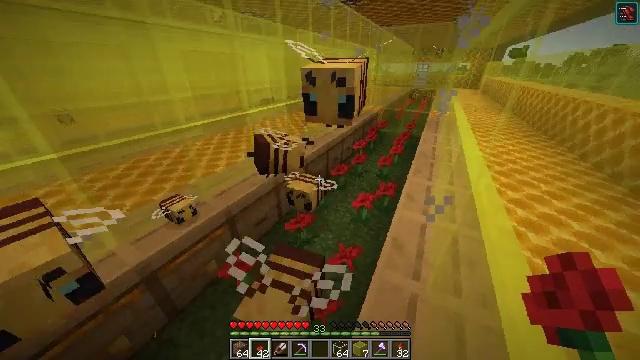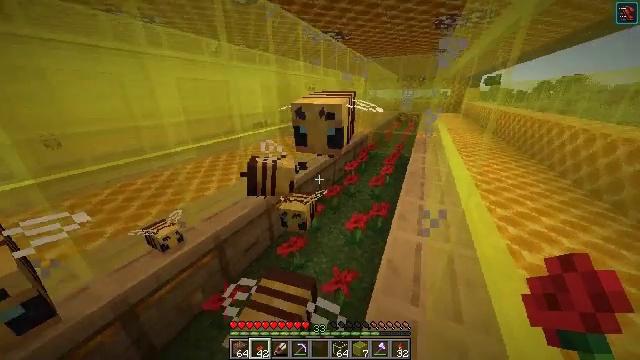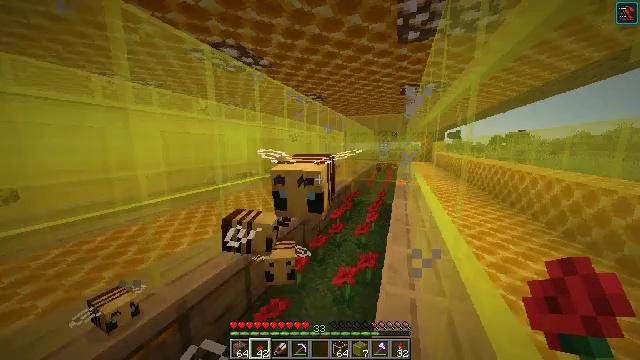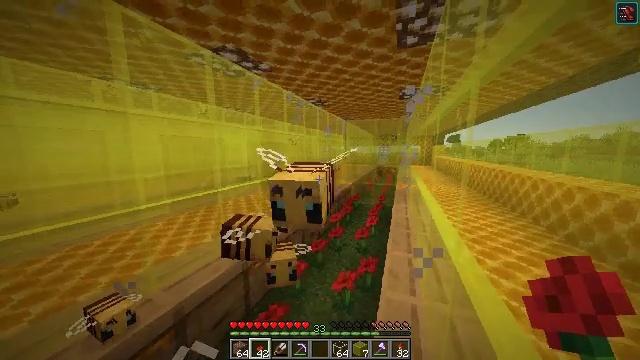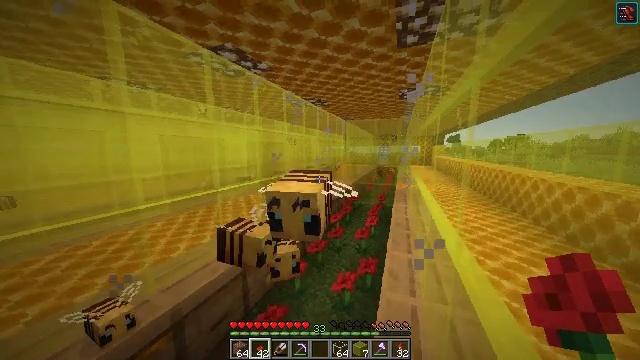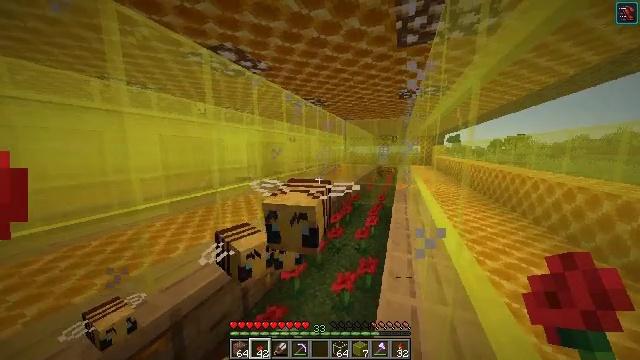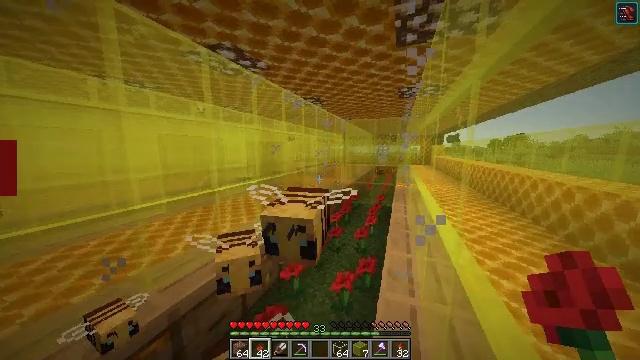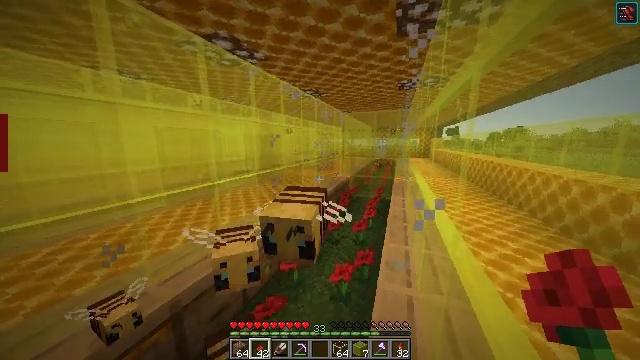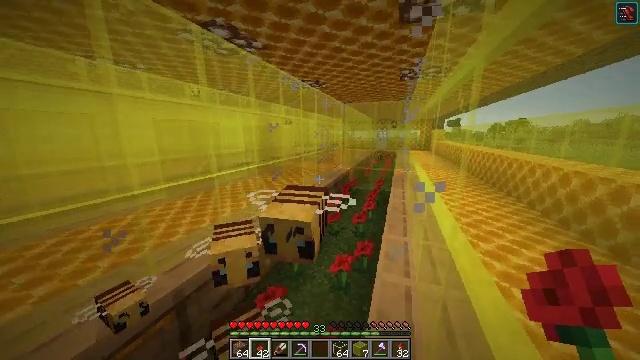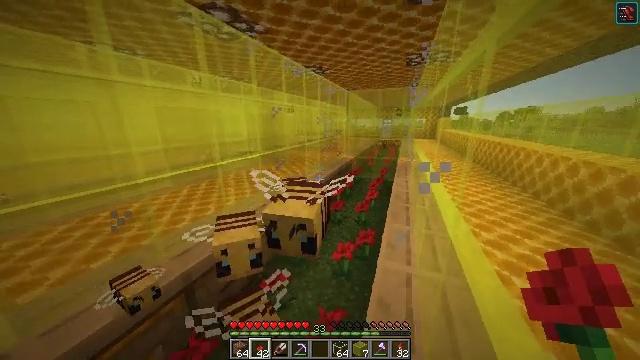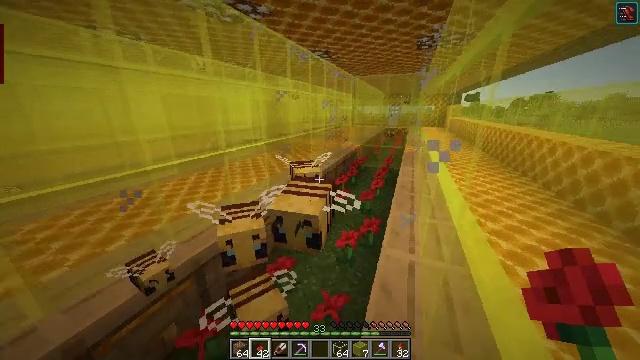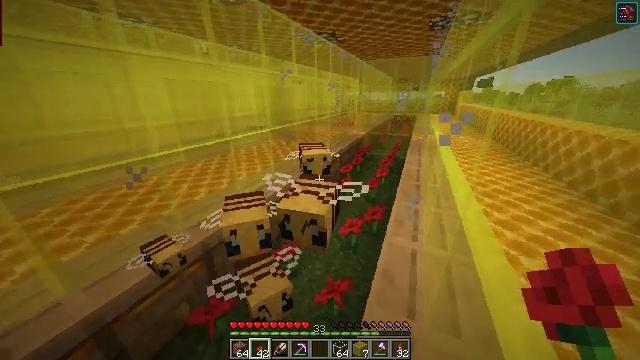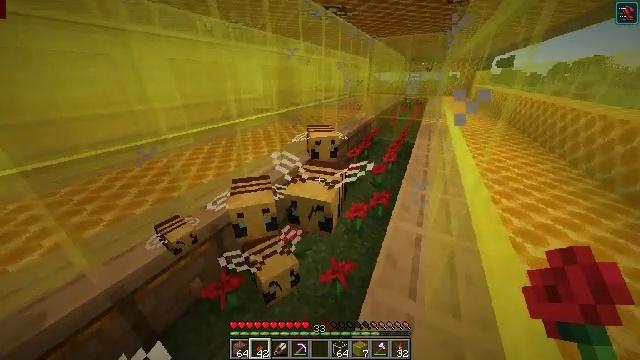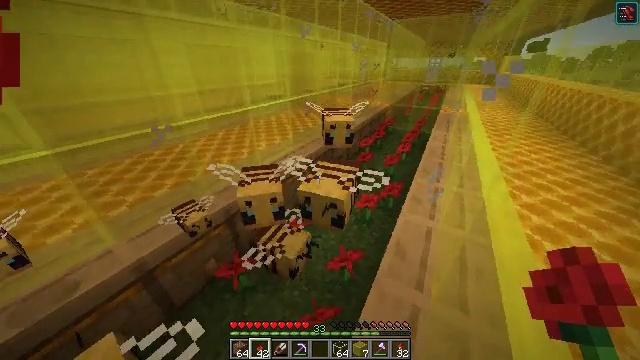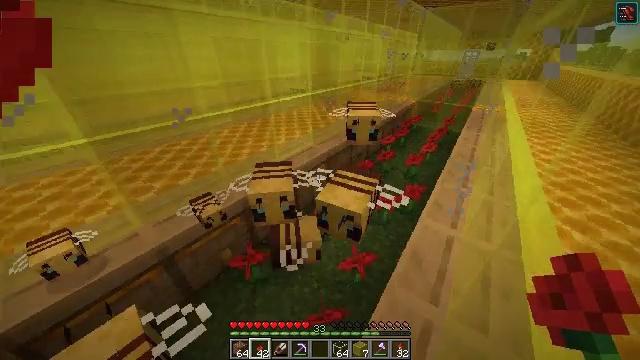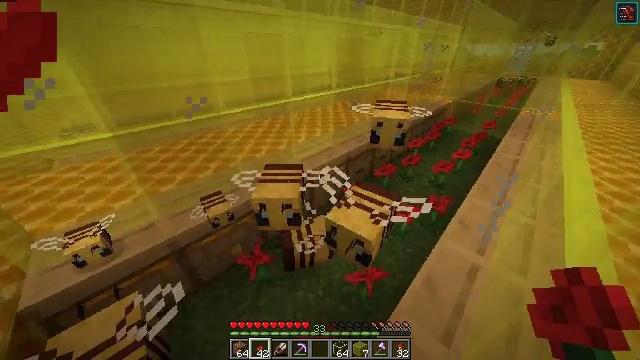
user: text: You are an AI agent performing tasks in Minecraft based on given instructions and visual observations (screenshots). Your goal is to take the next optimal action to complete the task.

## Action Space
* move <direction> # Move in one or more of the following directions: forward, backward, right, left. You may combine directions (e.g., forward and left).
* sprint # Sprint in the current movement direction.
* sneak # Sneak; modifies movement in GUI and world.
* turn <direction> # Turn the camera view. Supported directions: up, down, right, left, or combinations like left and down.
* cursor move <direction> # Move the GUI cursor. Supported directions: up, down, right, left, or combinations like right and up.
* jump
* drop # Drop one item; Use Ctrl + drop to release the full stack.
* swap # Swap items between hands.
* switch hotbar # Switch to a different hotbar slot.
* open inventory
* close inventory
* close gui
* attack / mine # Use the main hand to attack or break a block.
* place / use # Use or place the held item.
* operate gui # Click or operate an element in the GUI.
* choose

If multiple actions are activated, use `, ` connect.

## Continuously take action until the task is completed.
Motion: motion action
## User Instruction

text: Interact with the crafting table to make a honeycomb block from honeycombs.
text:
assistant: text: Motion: turn right and up
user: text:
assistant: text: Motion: turn right and up
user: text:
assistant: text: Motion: turn up, use / place
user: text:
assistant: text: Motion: use / place
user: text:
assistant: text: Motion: use / place
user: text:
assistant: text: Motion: no_op
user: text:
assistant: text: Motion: turn down
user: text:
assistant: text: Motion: turn down
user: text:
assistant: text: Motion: turn down
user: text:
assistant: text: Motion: turn left and down
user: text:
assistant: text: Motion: turn left and down
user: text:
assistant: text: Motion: turn left and down
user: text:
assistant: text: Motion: turn left and down
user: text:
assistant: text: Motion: move forward and move right, turn left and down
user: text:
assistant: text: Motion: move forward and move right, turn left and down
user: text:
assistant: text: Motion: move forward and move right, turn left
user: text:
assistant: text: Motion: turn left
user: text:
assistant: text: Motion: turn left
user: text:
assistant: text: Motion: turn left and down
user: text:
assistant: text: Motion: turn left and down
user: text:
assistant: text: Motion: turn left and down, use / place
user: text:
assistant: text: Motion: turn left, use / place
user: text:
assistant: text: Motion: turn left
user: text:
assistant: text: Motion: no_op
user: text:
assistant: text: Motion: no_op
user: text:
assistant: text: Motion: turn right
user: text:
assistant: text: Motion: turn right and up
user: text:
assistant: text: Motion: turn right
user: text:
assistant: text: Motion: turn right and down
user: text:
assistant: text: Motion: turn right and down